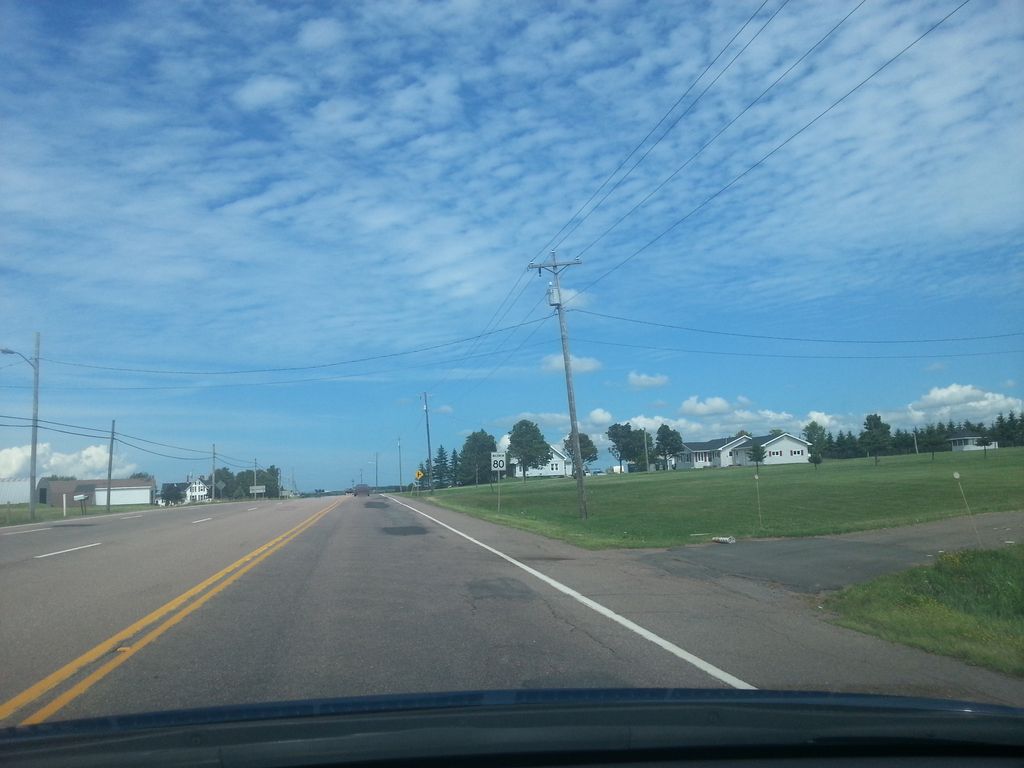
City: charlottetown